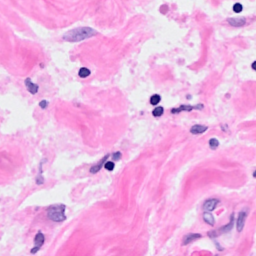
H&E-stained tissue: Breast